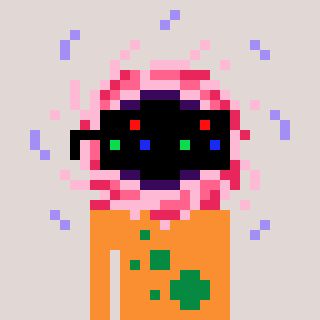
a pixel art character with square black sunglasses, a blackhole-shaped head and a orange-colored body on a warm background